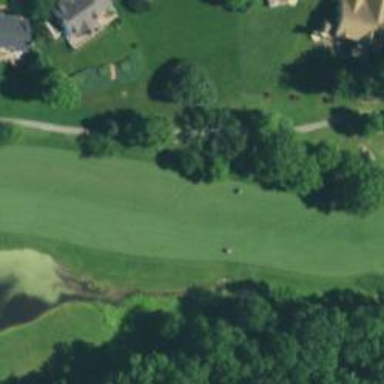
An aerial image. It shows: High-quality path for golf carts on grade 1 tracktype.